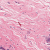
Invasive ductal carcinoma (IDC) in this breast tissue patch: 0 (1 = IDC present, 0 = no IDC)